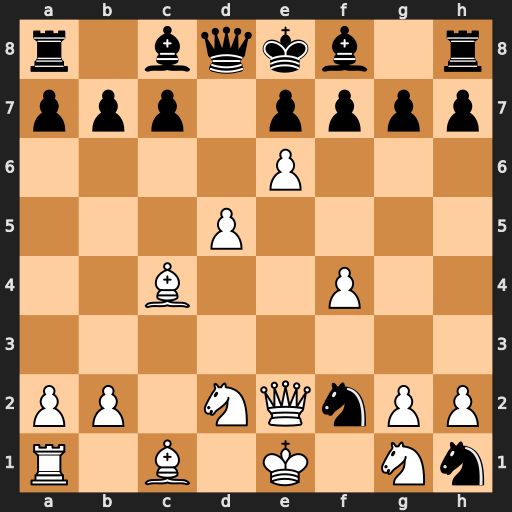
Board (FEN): r1bqkb1r/ppp1pppp/4P3/3P4/2B2P2/8/PP1NQnPP/R1B1K1Nn
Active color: w
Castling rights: Qkq
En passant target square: -
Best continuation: Bb5+ c6 dxc6